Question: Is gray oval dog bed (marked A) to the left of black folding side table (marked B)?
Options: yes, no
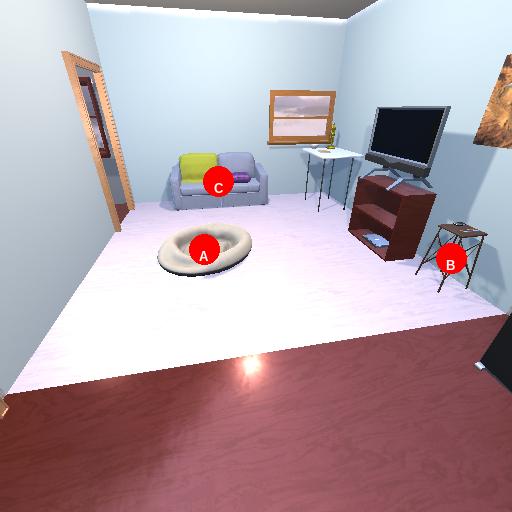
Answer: yes